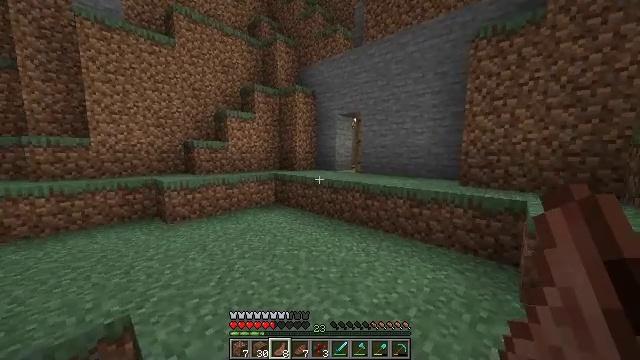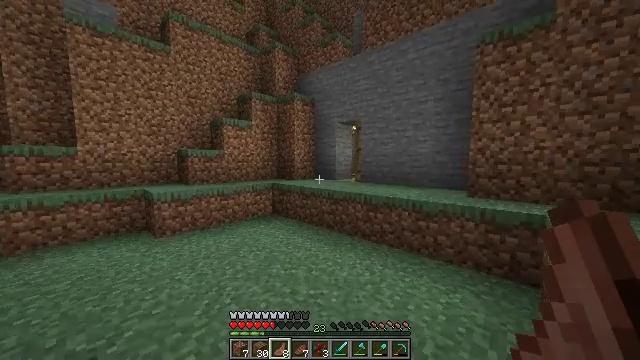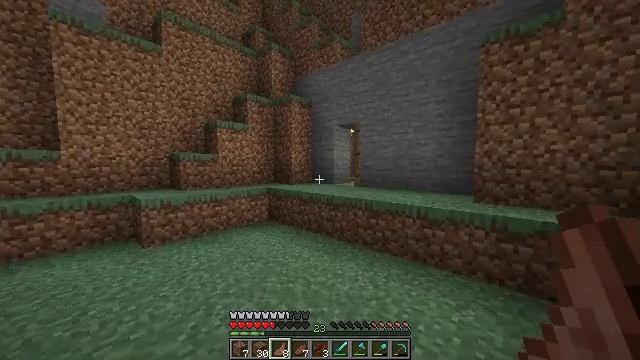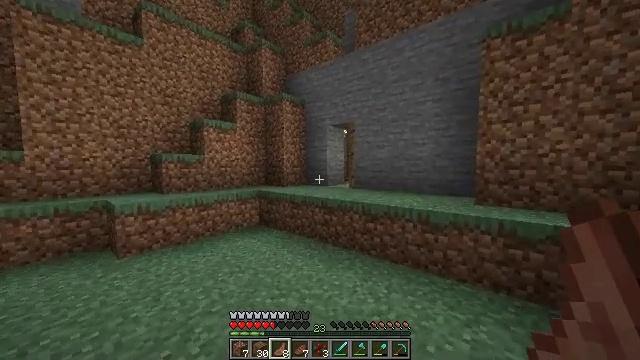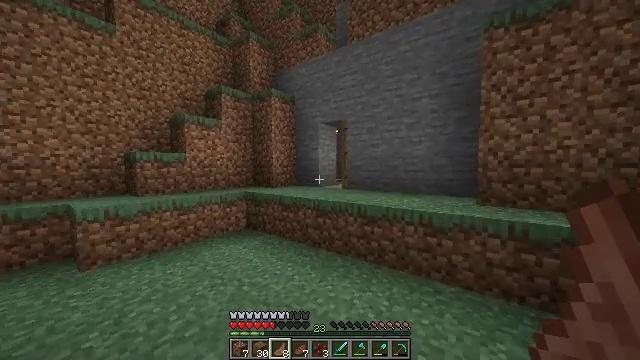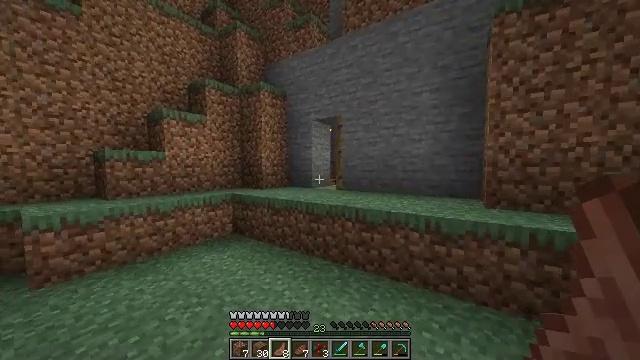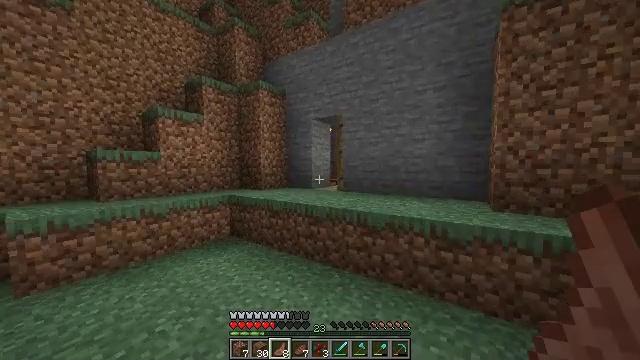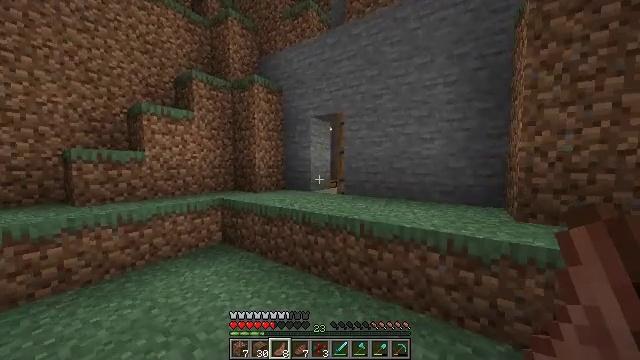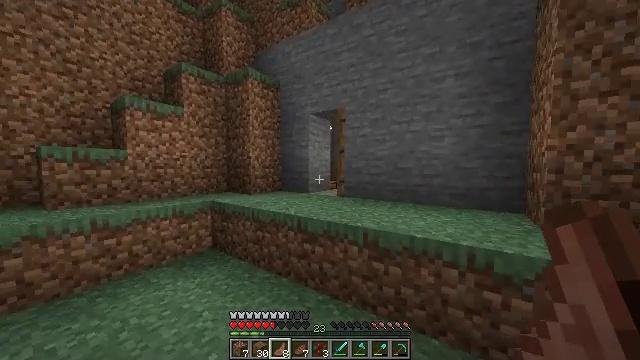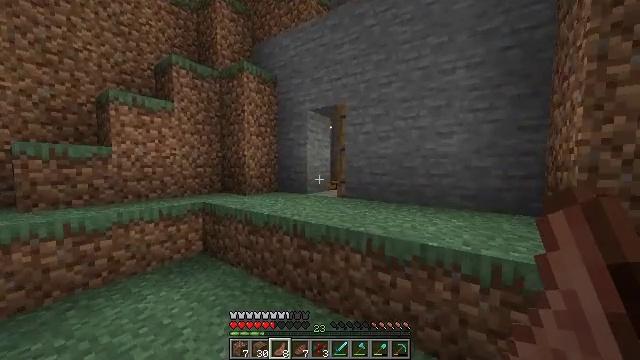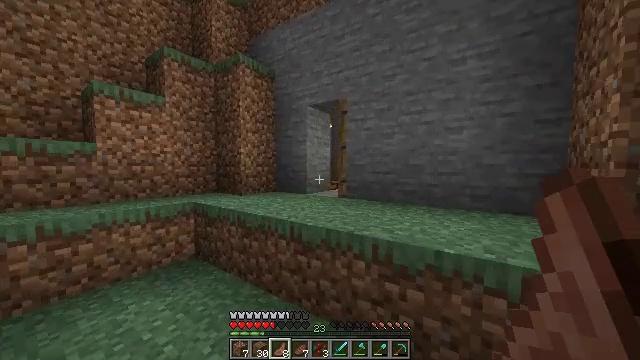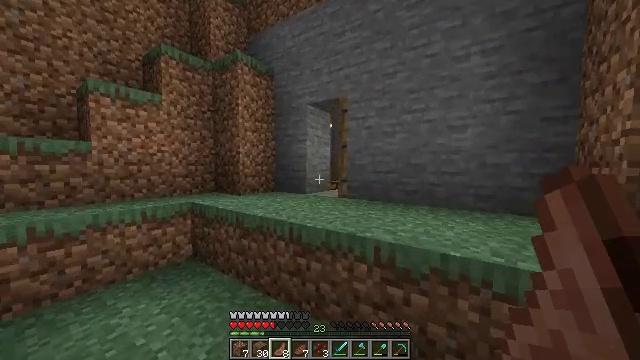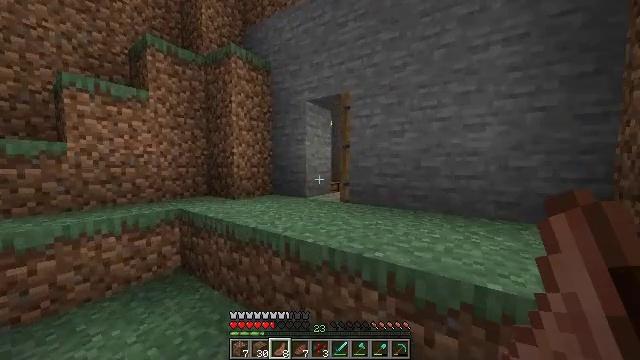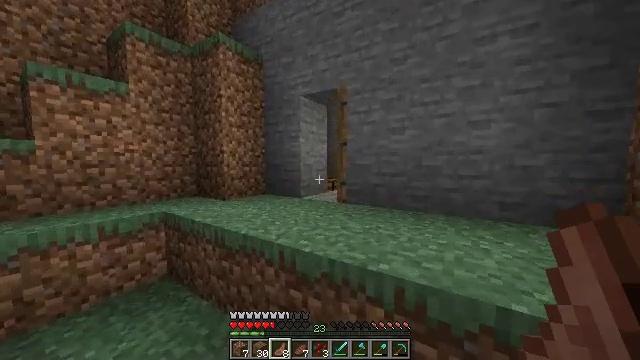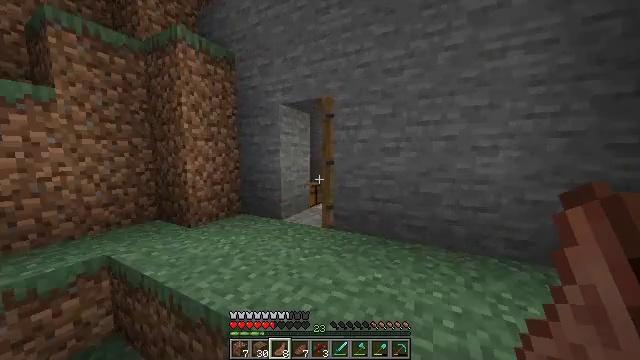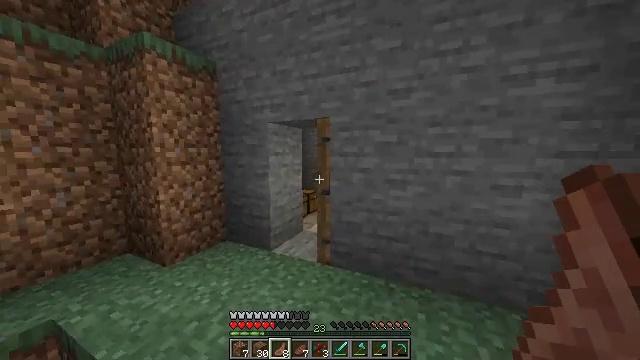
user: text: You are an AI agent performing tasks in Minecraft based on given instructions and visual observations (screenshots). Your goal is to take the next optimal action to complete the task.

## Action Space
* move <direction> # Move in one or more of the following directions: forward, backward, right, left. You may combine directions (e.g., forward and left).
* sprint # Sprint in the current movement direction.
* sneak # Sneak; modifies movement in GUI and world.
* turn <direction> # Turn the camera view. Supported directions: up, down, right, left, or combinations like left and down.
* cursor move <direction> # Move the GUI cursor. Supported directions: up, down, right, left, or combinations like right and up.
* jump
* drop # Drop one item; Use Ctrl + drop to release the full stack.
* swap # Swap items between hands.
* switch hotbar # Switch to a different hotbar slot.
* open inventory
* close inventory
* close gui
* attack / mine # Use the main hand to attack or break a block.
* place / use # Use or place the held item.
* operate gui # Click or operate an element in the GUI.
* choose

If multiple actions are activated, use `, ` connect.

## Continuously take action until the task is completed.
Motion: motion action
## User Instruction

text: In the crafting table, create a piston.
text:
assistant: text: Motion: move forward, turn up
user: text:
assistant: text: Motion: move forward
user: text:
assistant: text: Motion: move forward, turn right
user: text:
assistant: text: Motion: move forward, turn right
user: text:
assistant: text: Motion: move forward, sprint, turn right
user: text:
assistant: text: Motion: move forward, sprint
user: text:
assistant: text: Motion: move forward, sprint
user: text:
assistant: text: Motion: move forward, sprint
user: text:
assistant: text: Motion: move forward, sprint
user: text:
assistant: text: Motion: move forward, sprint
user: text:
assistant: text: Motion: move forward
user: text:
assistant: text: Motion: move forward
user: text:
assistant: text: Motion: move forward, turn right, jump
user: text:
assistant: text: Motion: move forward, turn right and down, jump
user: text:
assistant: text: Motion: move forward, turn right, jump
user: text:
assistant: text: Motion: move forward, jump
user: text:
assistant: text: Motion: move forward, turn right, jump
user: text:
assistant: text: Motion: move forward, turn right
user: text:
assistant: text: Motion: move forward, turn right
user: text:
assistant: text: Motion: move forward, turn right
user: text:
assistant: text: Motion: move forward, sprint
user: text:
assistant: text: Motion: move forward, sprint
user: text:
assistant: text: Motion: move forward, sprint
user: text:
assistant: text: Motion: move forward, sprint, turn left
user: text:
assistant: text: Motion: move forward, sprint, turn left
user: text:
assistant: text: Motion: move forward
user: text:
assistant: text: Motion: move forward
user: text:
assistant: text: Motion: move forward
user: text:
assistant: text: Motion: move forward, turn right
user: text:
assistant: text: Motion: move forward, turn right